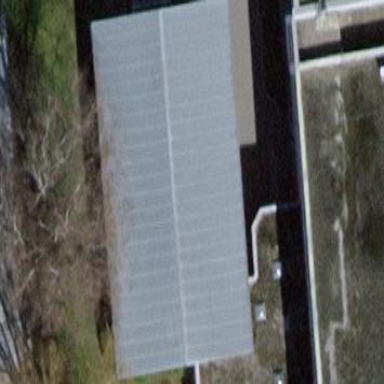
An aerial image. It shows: Office building with flat roof.